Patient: sex F, age 69
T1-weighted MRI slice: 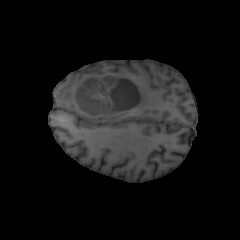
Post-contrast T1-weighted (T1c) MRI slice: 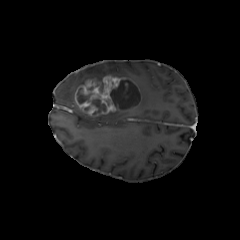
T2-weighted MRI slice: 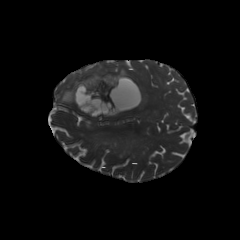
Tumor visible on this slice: yes
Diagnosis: Glioblastoma, IDH-wildtype
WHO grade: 4